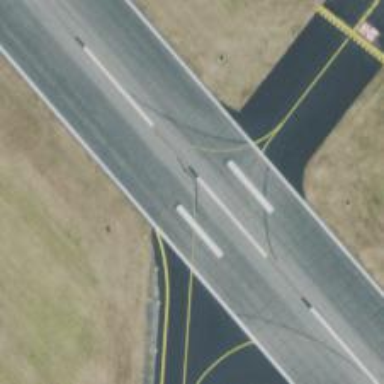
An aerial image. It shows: View of taxiway at the airport.